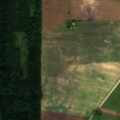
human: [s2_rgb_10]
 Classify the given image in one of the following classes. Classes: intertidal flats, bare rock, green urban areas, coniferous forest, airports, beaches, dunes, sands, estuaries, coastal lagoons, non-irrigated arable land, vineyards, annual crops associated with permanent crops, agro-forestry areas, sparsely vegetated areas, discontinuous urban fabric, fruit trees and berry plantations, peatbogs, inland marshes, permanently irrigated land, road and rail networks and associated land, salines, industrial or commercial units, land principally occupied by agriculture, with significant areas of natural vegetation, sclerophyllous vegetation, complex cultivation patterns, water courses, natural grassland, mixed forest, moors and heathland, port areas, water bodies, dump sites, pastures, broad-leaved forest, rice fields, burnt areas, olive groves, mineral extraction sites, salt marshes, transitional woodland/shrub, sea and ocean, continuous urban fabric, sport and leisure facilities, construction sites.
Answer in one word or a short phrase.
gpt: non-irrigated arable land, complex cultivation patterns, broad-leaved forest, mixed forest, transitional woodland/shrub